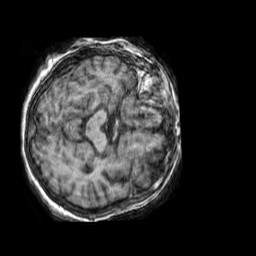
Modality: T1w
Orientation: axial
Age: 76
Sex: female
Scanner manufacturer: philips
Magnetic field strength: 1.5 T
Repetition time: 0.007262 s
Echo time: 0.003295 s